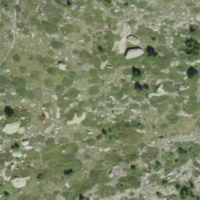
EUNIS habitat code: 23
Species observed at this site:
Arnica montana